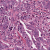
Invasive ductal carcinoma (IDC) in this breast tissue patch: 1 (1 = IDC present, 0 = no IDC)